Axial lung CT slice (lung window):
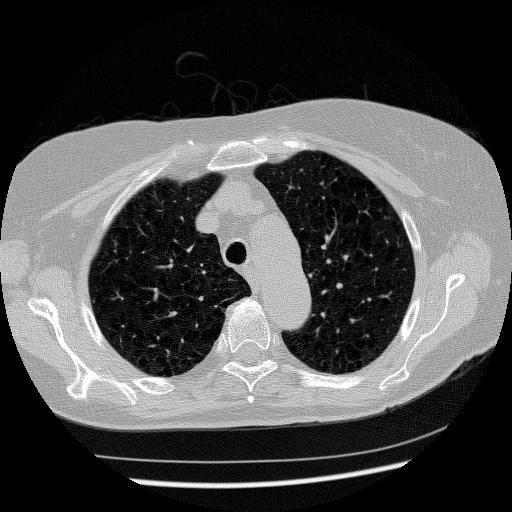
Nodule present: no